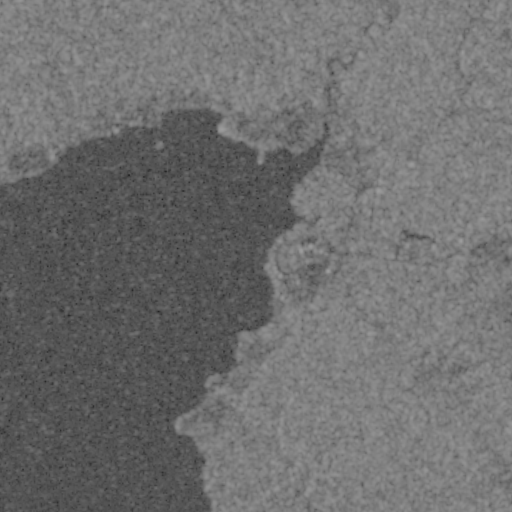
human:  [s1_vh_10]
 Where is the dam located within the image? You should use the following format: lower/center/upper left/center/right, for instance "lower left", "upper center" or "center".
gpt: The dam is located in the center right of the image.
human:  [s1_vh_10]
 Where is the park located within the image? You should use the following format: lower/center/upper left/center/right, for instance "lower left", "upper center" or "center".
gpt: The park is located in the center of the image.
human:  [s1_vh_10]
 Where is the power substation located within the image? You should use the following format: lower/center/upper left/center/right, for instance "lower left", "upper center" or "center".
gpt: The power substation is located in the center right of the image.
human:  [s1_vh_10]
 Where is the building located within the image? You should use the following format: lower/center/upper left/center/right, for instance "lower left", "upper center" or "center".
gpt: The building is located in the center right of the image.
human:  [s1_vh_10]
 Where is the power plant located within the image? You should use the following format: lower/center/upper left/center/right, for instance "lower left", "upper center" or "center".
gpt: There is no power plant in the image.

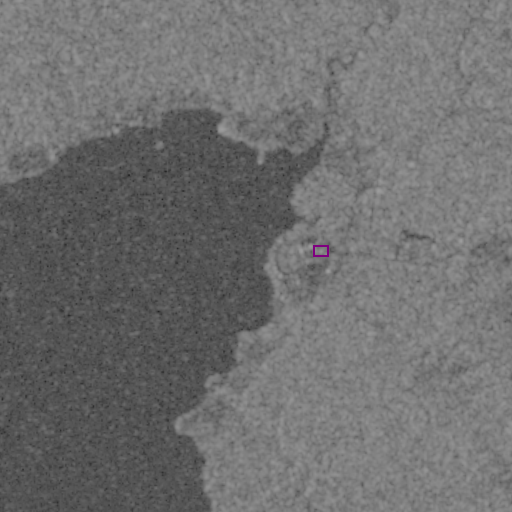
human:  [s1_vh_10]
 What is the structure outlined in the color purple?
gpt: The structure outlined in purple is a building.
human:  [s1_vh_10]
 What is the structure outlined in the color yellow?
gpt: There is no yellow outline.